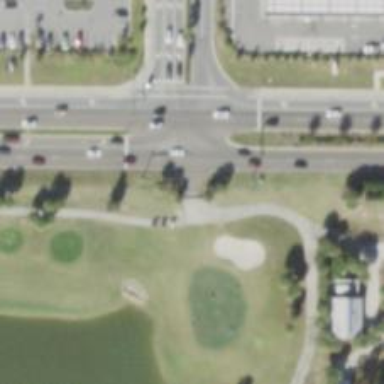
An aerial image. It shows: Path designated for golf carts.